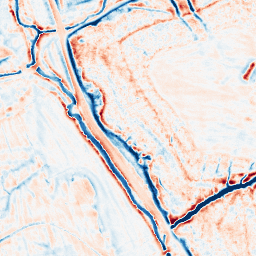
Category: edge_preserving
Decomposition family: bilateral
Decomposition parameters: d: 15
sigma_color: 50
sigma_space: 25
Upsampling method: bspline
Upsampling parameters: scale: 4
Upsampling scale: 4